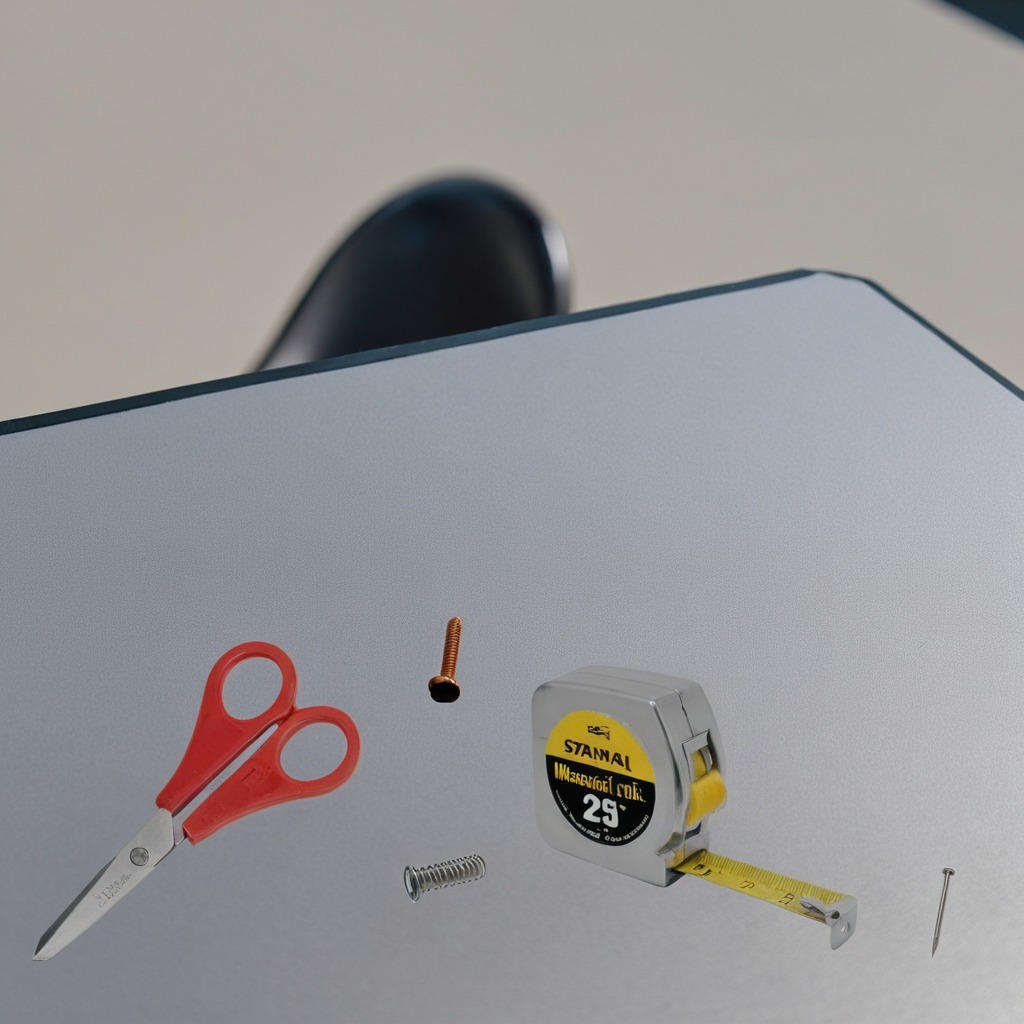
A measuring tape, a metal machine screw, an iron nail, a coiled metal spring, and a pair of scissors are lying on the table.